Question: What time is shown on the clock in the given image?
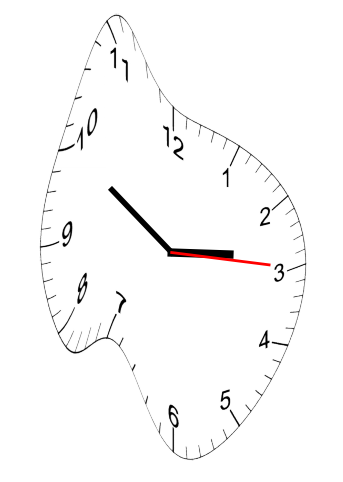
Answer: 02:50:15